Interaction volume radius: 10 \u00c5
Interaction volume height: 25 \u00c5
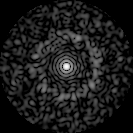
Disorder parameter: 0.8244